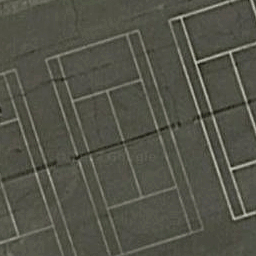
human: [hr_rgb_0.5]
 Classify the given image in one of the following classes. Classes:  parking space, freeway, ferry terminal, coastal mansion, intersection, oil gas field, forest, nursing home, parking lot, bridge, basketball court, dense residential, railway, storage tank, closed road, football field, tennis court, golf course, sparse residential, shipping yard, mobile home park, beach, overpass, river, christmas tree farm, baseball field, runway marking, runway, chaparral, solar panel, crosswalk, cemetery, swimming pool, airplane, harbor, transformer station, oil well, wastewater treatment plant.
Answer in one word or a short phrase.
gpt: tennis court